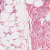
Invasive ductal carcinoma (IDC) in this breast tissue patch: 0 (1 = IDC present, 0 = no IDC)